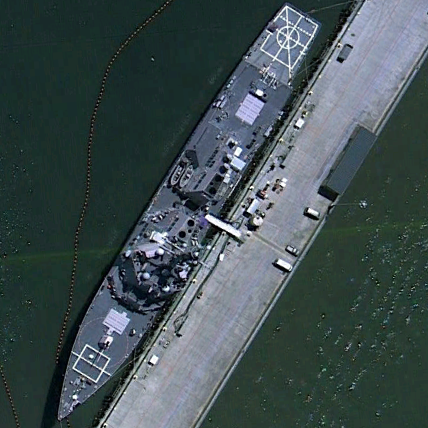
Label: Arleigh_Burke-class_destroyer